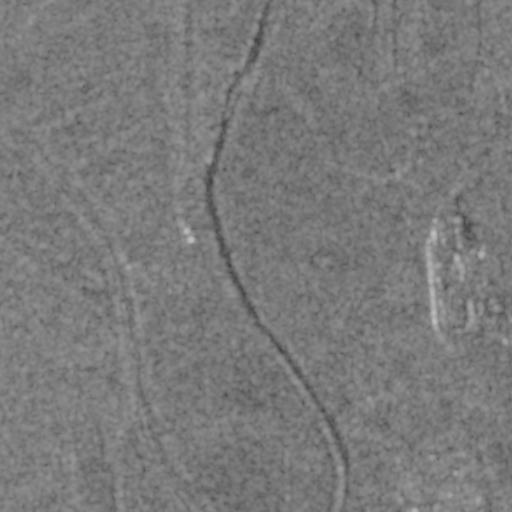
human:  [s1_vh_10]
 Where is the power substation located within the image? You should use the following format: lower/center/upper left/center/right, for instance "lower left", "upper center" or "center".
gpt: The power substation is located in the center right of the image.
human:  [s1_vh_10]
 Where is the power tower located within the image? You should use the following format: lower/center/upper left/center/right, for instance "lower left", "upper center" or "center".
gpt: The power tower is located in the lower right of the image.
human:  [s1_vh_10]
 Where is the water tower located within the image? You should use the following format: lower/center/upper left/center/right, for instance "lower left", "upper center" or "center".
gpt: The water tower is located in the center left of the image.
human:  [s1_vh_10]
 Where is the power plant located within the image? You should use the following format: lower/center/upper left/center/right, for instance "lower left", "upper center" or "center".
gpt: There is no power plant in the image.

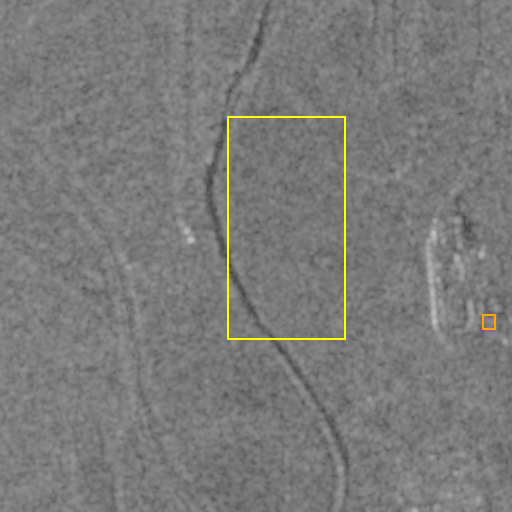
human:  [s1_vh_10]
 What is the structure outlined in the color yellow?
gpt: The structure outlined in yellow is a crop field.
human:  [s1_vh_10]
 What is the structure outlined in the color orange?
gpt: The structure outlined in orange is a power substation.
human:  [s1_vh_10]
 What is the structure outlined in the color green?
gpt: There is no green outline.